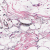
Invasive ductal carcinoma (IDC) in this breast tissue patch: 0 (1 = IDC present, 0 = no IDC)